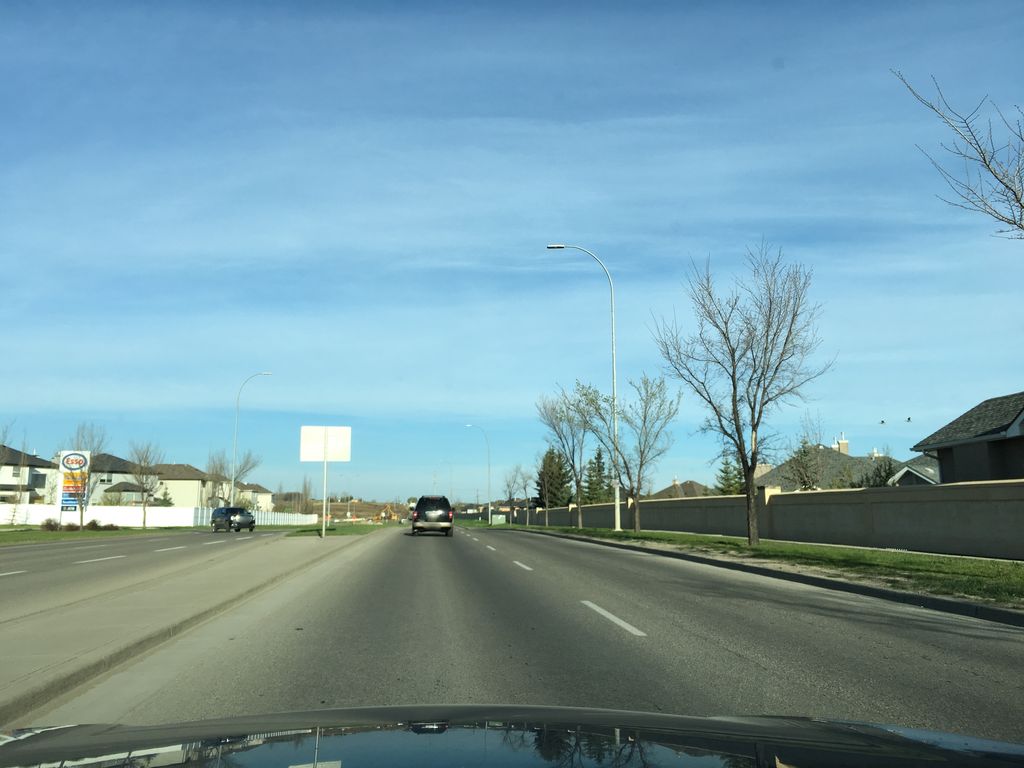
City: calgary